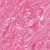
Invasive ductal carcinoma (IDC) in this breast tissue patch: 0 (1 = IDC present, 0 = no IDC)